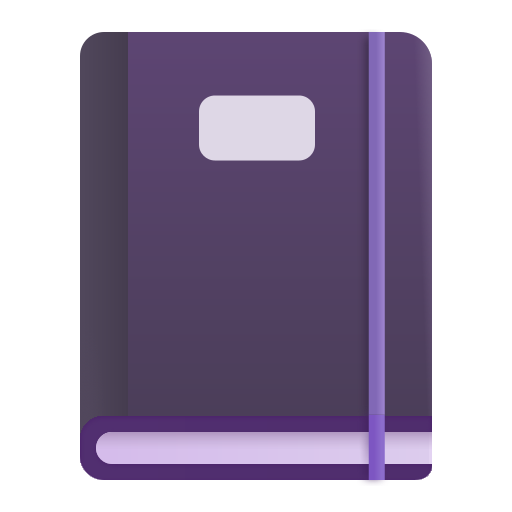
notebook color